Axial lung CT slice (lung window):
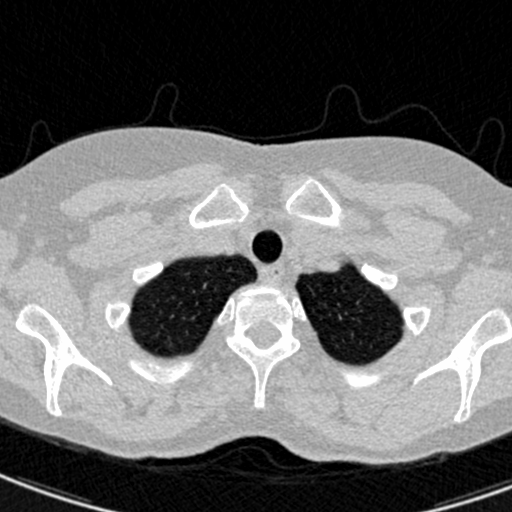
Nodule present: no